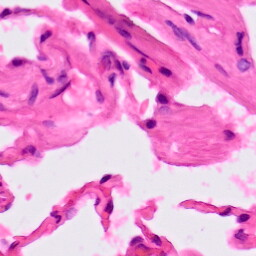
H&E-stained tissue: Lung